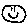
Label: smiley face